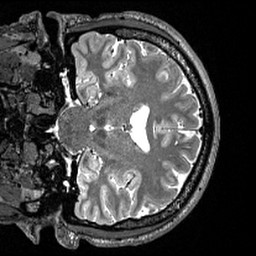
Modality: T2w
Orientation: coronal
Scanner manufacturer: siemens
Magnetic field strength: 3 T
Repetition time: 3 s
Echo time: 0.418 s